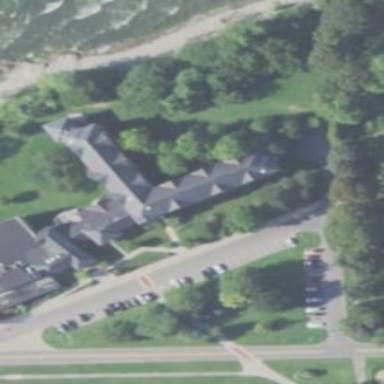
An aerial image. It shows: Dormitory building.